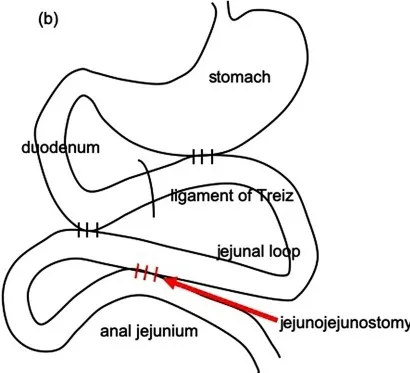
Anatomy of anastomosis in laparoscopic side-to-side jejunojejunostomy.
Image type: radiology (x_ray)